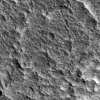
Atmospheric dust classification: not_dusty